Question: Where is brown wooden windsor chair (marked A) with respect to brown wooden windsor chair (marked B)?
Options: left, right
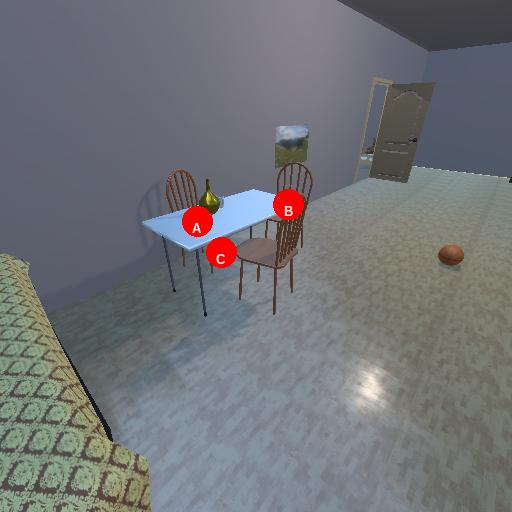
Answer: left